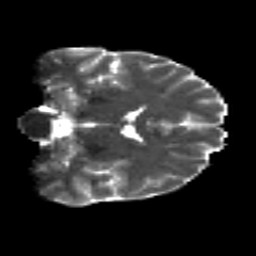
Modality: T2w
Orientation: coronal
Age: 19
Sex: male
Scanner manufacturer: siemens
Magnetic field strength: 3 T
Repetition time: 8.8 s
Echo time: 0.085 s